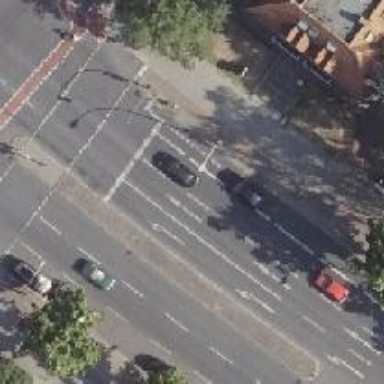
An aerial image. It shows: Road with traffic signals.